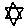
Label: star